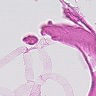
Metastatic tissue present: no